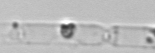
Label: Cerataulina_pelagica